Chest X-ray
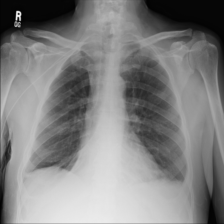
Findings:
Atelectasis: positive
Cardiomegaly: negative
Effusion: negative
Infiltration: negative
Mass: negative
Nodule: negative
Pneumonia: negative
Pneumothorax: negative
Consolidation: negative
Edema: negative
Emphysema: negative
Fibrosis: negative
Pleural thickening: negative
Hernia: negative